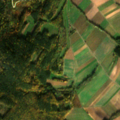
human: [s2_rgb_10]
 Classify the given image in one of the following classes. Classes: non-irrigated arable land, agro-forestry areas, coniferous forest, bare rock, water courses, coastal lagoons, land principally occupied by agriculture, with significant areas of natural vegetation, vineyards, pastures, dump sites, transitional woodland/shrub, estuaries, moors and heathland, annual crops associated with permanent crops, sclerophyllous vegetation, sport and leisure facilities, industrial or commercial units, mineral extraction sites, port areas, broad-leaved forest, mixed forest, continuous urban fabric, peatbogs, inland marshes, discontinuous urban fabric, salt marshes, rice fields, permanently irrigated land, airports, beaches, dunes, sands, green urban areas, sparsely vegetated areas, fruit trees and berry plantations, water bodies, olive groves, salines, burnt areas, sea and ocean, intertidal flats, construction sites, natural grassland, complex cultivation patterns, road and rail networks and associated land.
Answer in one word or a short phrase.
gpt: non-irrigated arable land, land principally occupied by agriculture, with significant areas of natural vegetation, coniferous forest, mixed forest